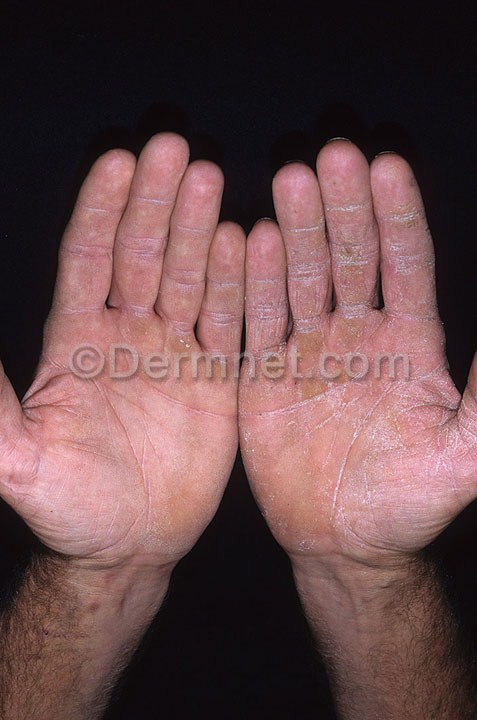
Disease: Tinea Ringworm Candidiasis and other Fungal Infections